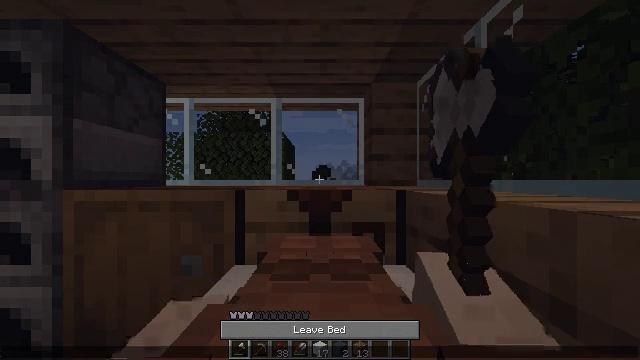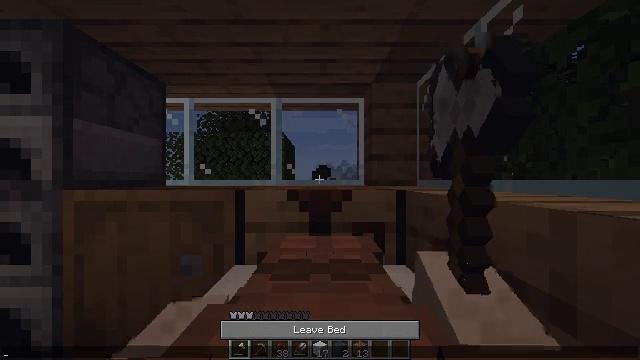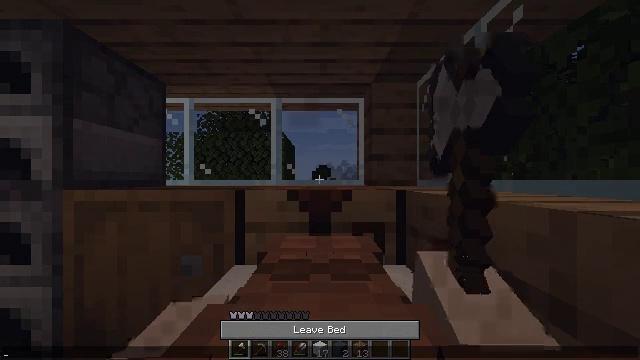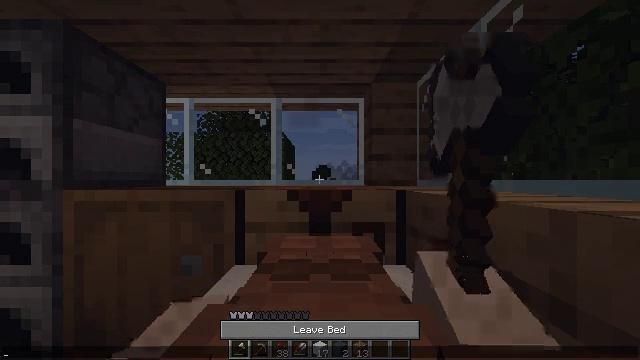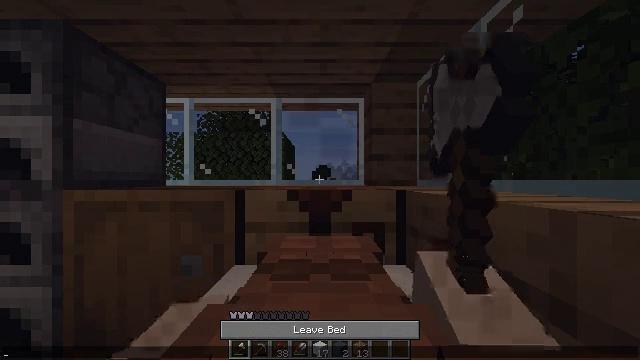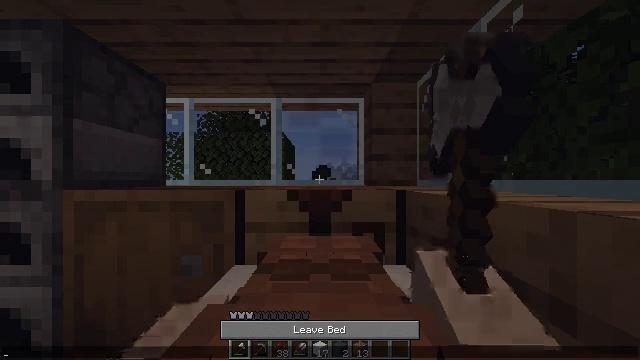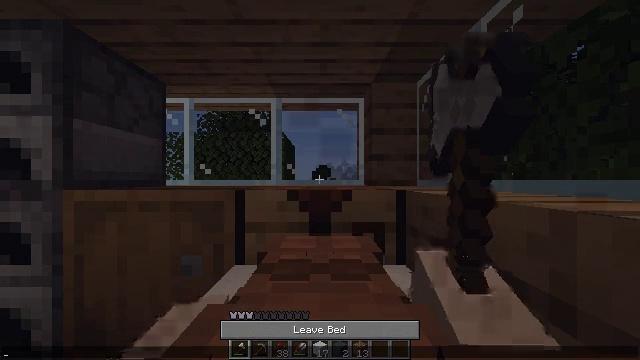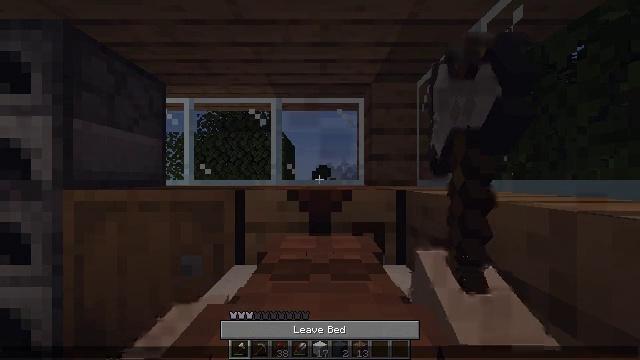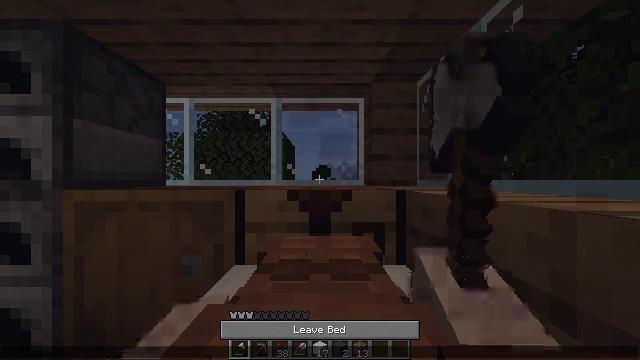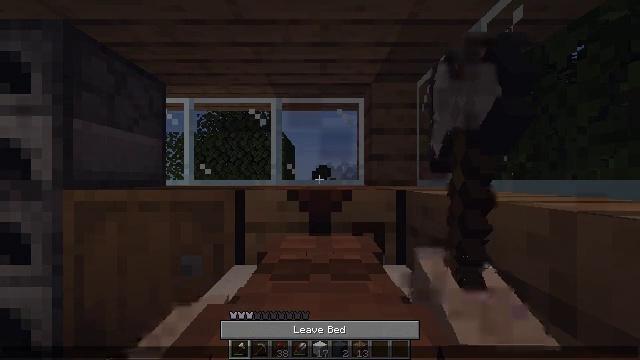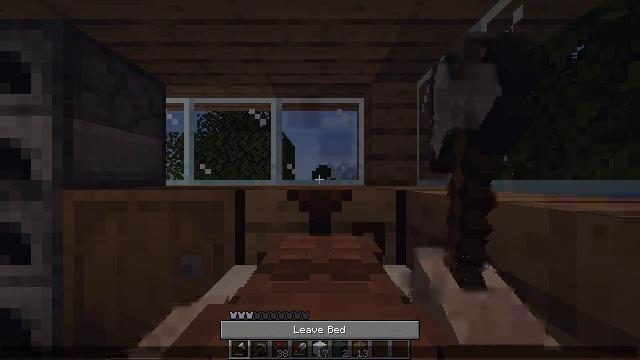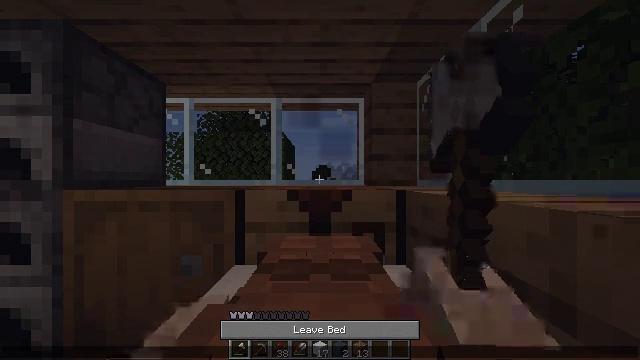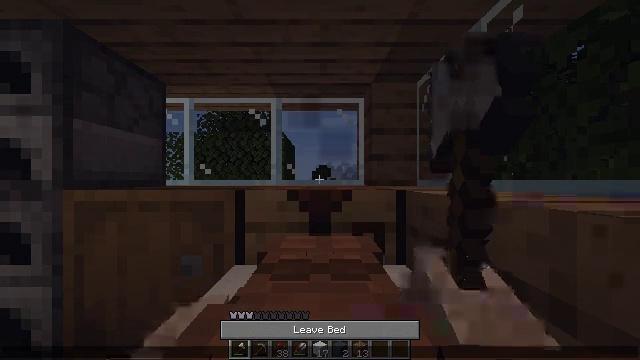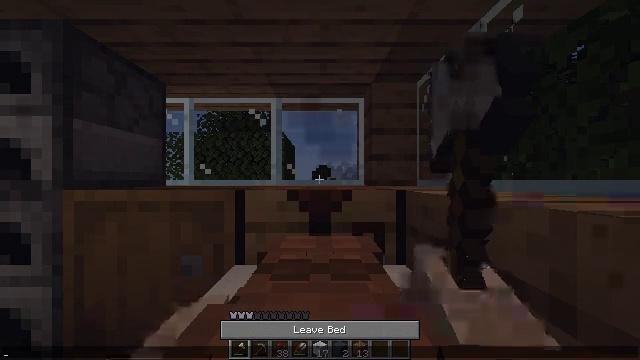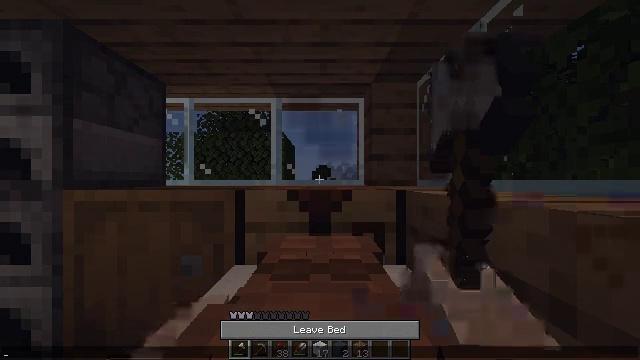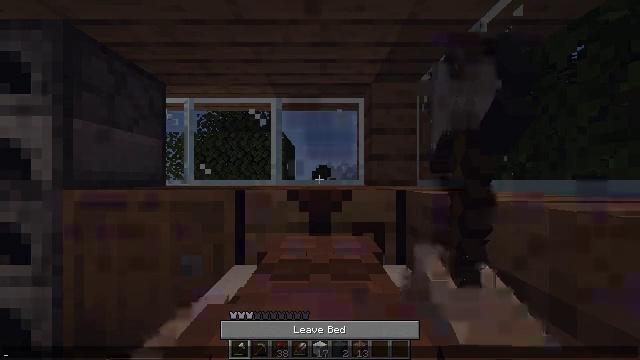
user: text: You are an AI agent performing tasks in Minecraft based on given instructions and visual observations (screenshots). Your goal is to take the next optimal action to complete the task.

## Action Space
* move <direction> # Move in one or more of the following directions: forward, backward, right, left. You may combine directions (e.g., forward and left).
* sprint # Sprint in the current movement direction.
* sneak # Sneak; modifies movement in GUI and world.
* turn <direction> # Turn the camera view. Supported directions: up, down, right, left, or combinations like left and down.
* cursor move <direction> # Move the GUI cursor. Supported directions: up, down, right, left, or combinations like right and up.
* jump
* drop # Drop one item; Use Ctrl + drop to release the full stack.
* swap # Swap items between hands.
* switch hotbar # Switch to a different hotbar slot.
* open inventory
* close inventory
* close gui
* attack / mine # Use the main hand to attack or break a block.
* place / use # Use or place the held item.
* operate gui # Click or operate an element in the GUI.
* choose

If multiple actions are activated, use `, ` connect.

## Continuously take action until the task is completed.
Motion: motion action
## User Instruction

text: Get black dye by crafting it from ink sacs.
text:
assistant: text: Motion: no_op
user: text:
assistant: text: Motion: no_op
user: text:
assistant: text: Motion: no_op
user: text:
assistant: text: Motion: no_op
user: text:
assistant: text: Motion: no_op
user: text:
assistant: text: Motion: no_op
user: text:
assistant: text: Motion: no_op
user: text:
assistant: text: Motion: no_op
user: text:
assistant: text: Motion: no_op
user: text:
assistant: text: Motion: no_op
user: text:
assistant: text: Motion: no_op
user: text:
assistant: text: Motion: no_op
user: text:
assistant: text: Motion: no_op
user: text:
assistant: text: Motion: no_op
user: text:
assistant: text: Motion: no_op
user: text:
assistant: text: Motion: no_op
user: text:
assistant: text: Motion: no_op
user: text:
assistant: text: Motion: no_op
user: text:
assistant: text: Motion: no_op
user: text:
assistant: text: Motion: no_op
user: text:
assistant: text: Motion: no_op
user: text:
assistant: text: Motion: no_op
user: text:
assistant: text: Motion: no_op
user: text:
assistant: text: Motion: no_op
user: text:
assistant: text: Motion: no_op
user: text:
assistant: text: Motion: no_op
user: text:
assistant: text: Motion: no_op
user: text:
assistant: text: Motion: no_op
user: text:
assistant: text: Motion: no_op
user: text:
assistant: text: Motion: no_op